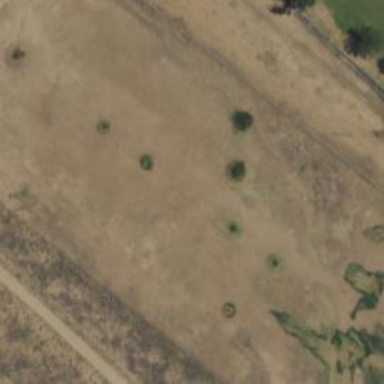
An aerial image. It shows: Driving range for golf on grass.